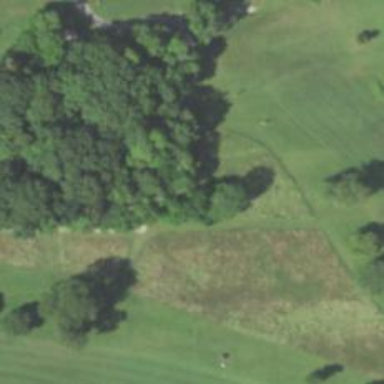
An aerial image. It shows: Pathway for golfing.